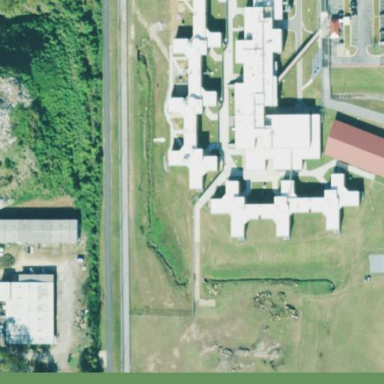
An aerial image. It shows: Prison.